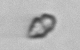
Label: Heterocapsa_rotundata